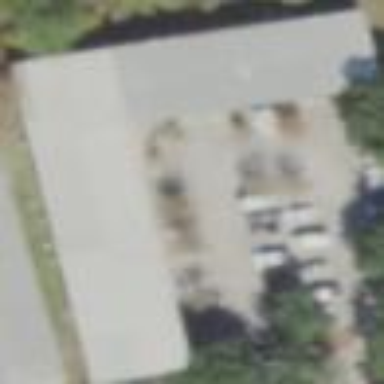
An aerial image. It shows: Building.